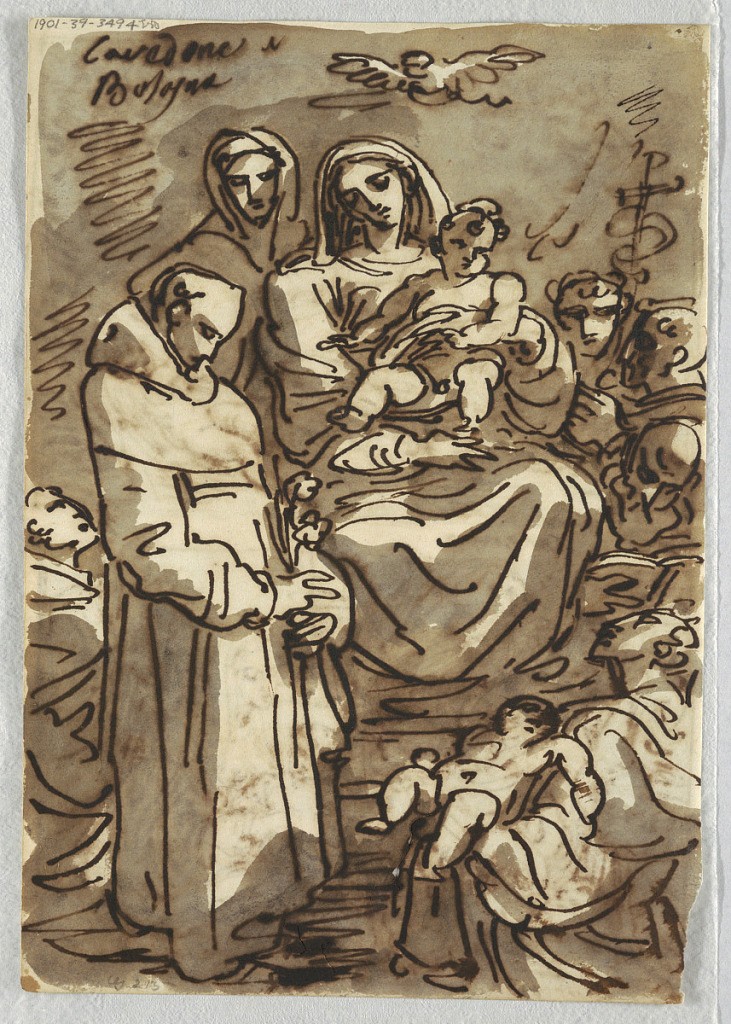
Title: Holy Trinity with the Dead Christ in Glory after Palma Giovane; Adoration of the Magi, Study after Lodovico Carracci
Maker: Felice Giani, Italian, 1758–1823
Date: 1810–20
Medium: Pen and brown ink, brush and dark brown wash over traces of black chalk on white laid paper
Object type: Sketchbook folio
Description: Upper drawing of Reclining Christ figure on clouds supported by putti and God the Father. Lower drawing of the Adoration of the Magi with the Holy Family at right and the Kings at left; an ox at center back- ground.